Question: I'm trying to customize Teechart Pie. Now it looks this:

As you can see, there are values and names in the legend. How can I remove values and leave only names in the legend?
Thank you.
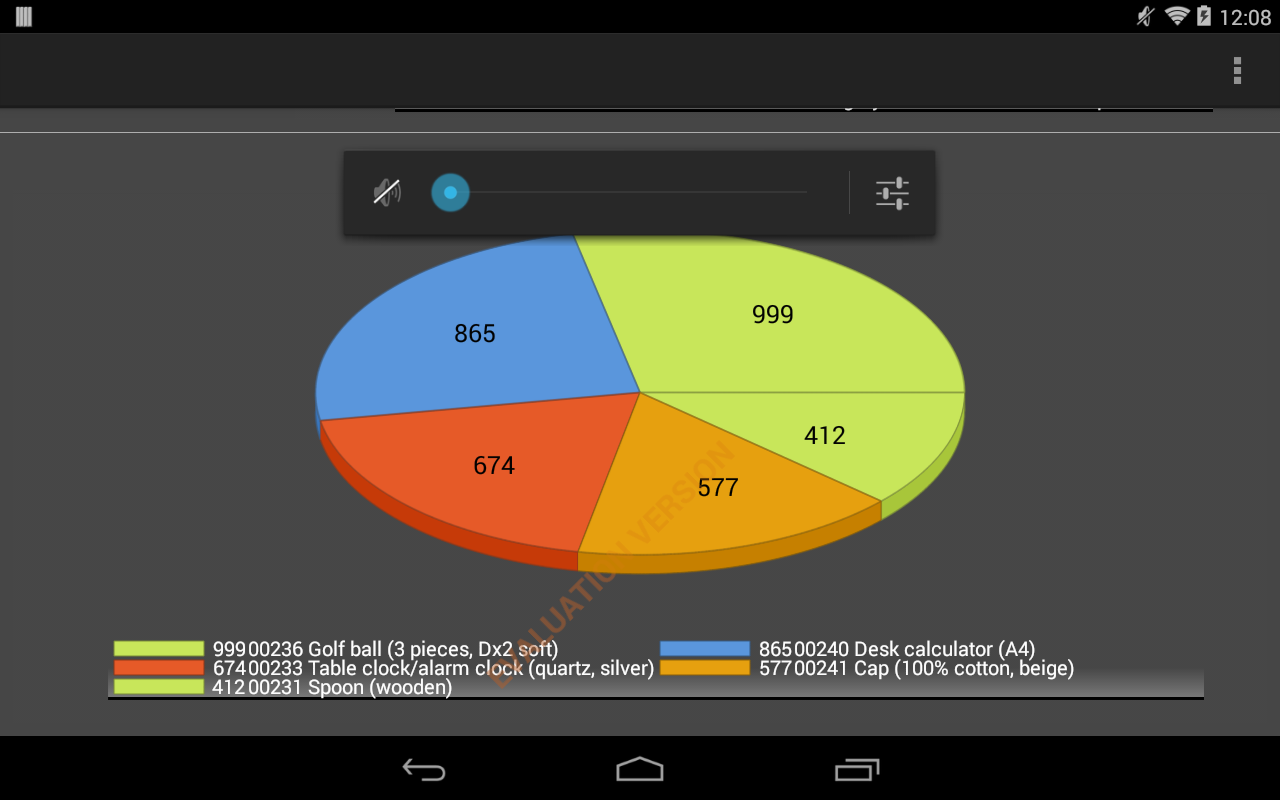
Answer: Use this to force the legend to only show the labels:
'''
tChart1.getLegend().setTextStyle(LegendTextStyle.PLAIN);
'''